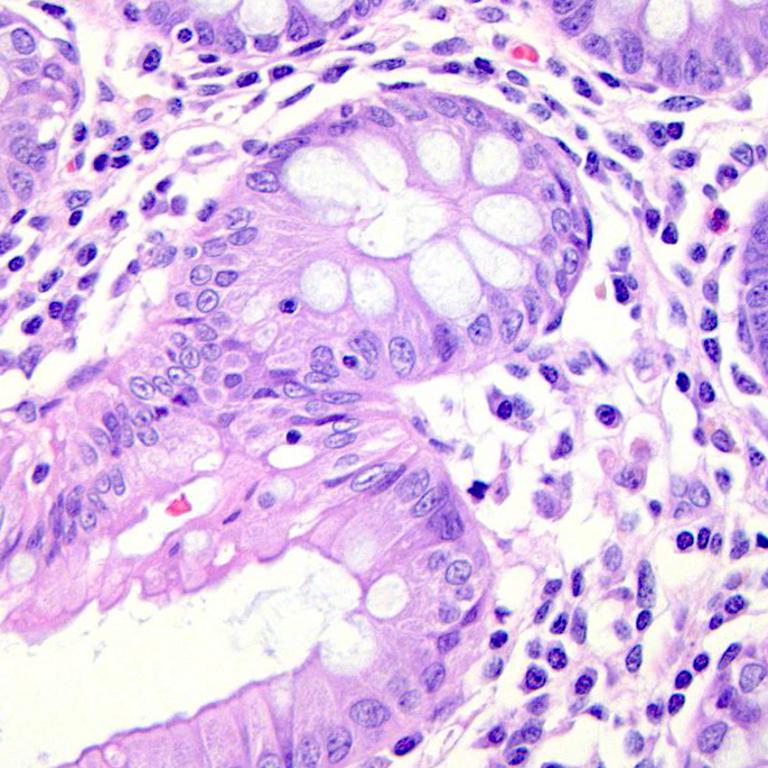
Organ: colon
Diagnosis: benign